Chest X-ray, AP view. Patient: 54 years old, sex M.
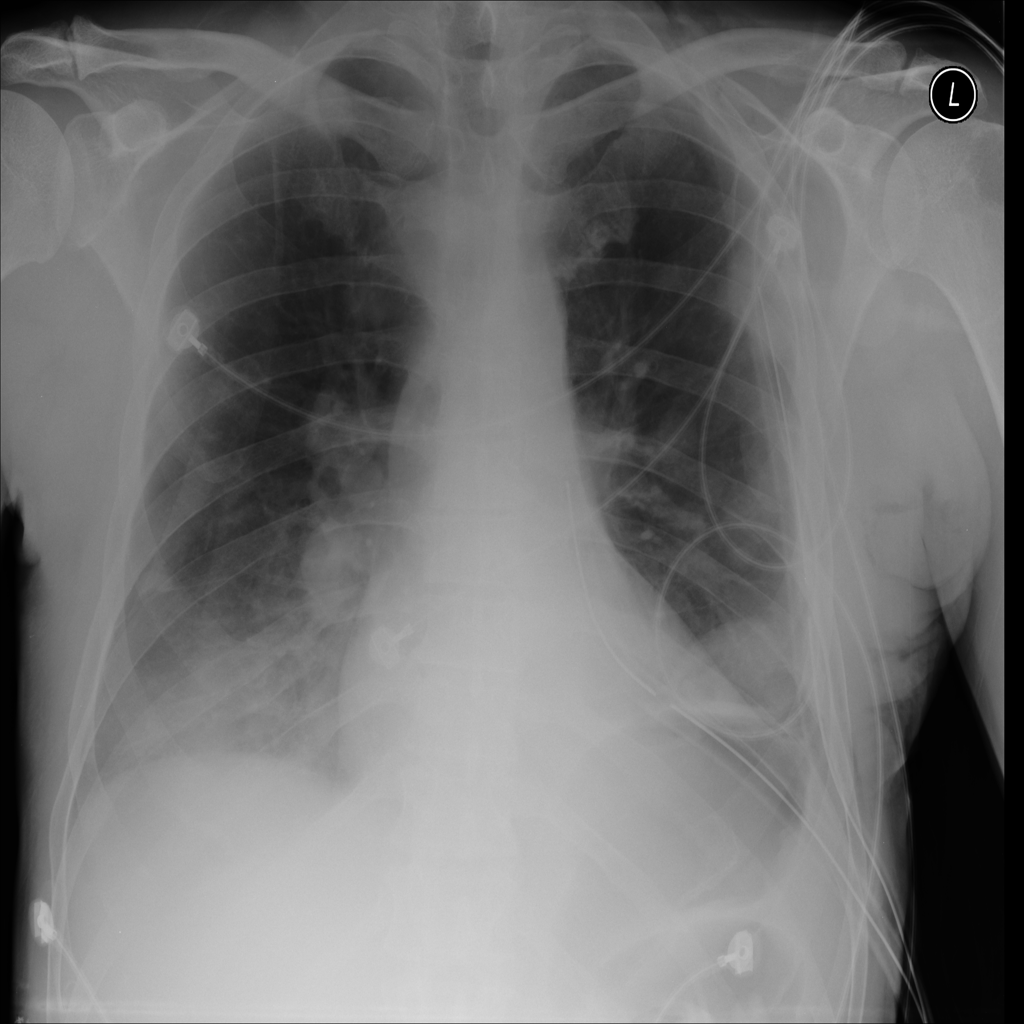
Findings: No Finding